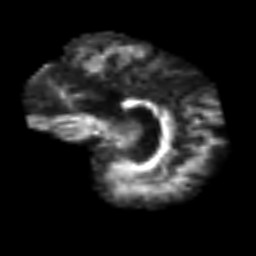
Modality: FA
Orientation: sagittal
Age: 62
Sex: female
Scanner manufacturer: siemens
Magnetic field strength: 3 T
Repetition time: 3.2 s
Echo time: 0.081 s